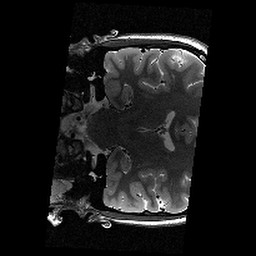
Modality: T2w
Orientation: coronal
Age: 14
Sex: female
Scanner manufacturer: siemens
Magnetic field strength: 3 T
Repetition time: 9.23 s
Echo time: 0.067 s